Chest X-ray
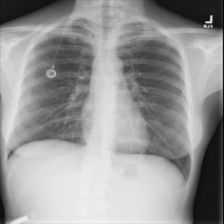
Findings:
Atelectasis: negative
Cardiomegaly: negative
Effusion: negative
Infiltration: negative
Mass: negative
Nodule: negative
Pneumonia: negative
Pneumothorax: negative
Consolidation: negative
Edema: negative
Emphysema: negative
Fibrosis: negative
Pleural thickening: positive
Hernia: negative